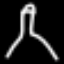
Label: The Eiffel Tower